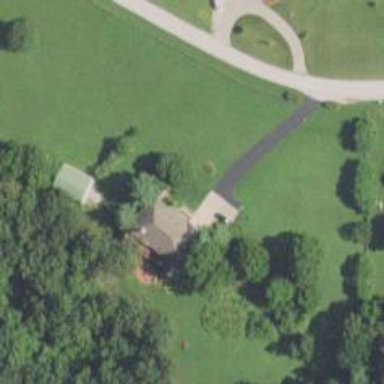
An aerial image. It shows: Driveway leading to service road.